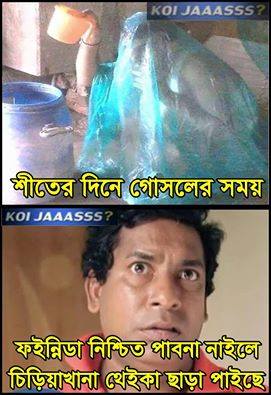
Caption: শীতের দিনে গোসলের সময় ফইন্নিডা নিশ্চিত পাবনা নাইলে চিড়িয়াখান থেইকা ছাড়া পাইছে
Label: non-hate